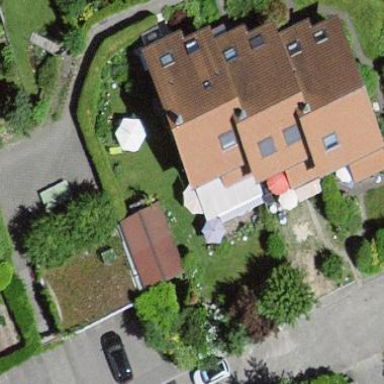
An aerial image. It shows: Terrace building.